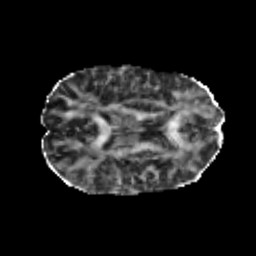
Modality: FA
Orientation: axial
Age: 24
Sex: female
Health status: healthy
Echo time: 0.074 s